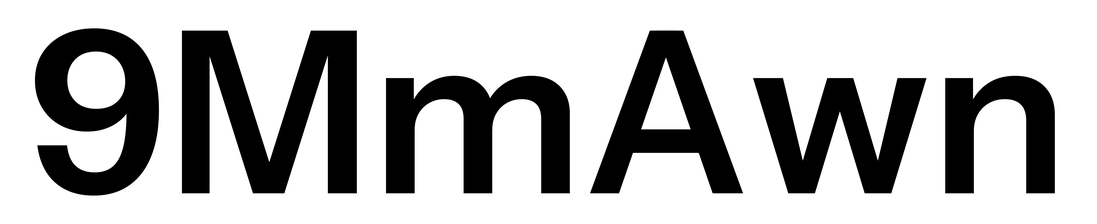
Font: InstrumentSans_SemiBold